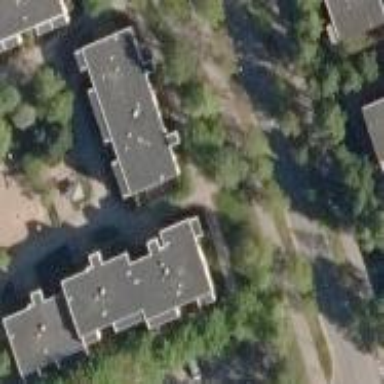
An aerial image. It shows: White apartment building with flat roof.